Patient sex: M
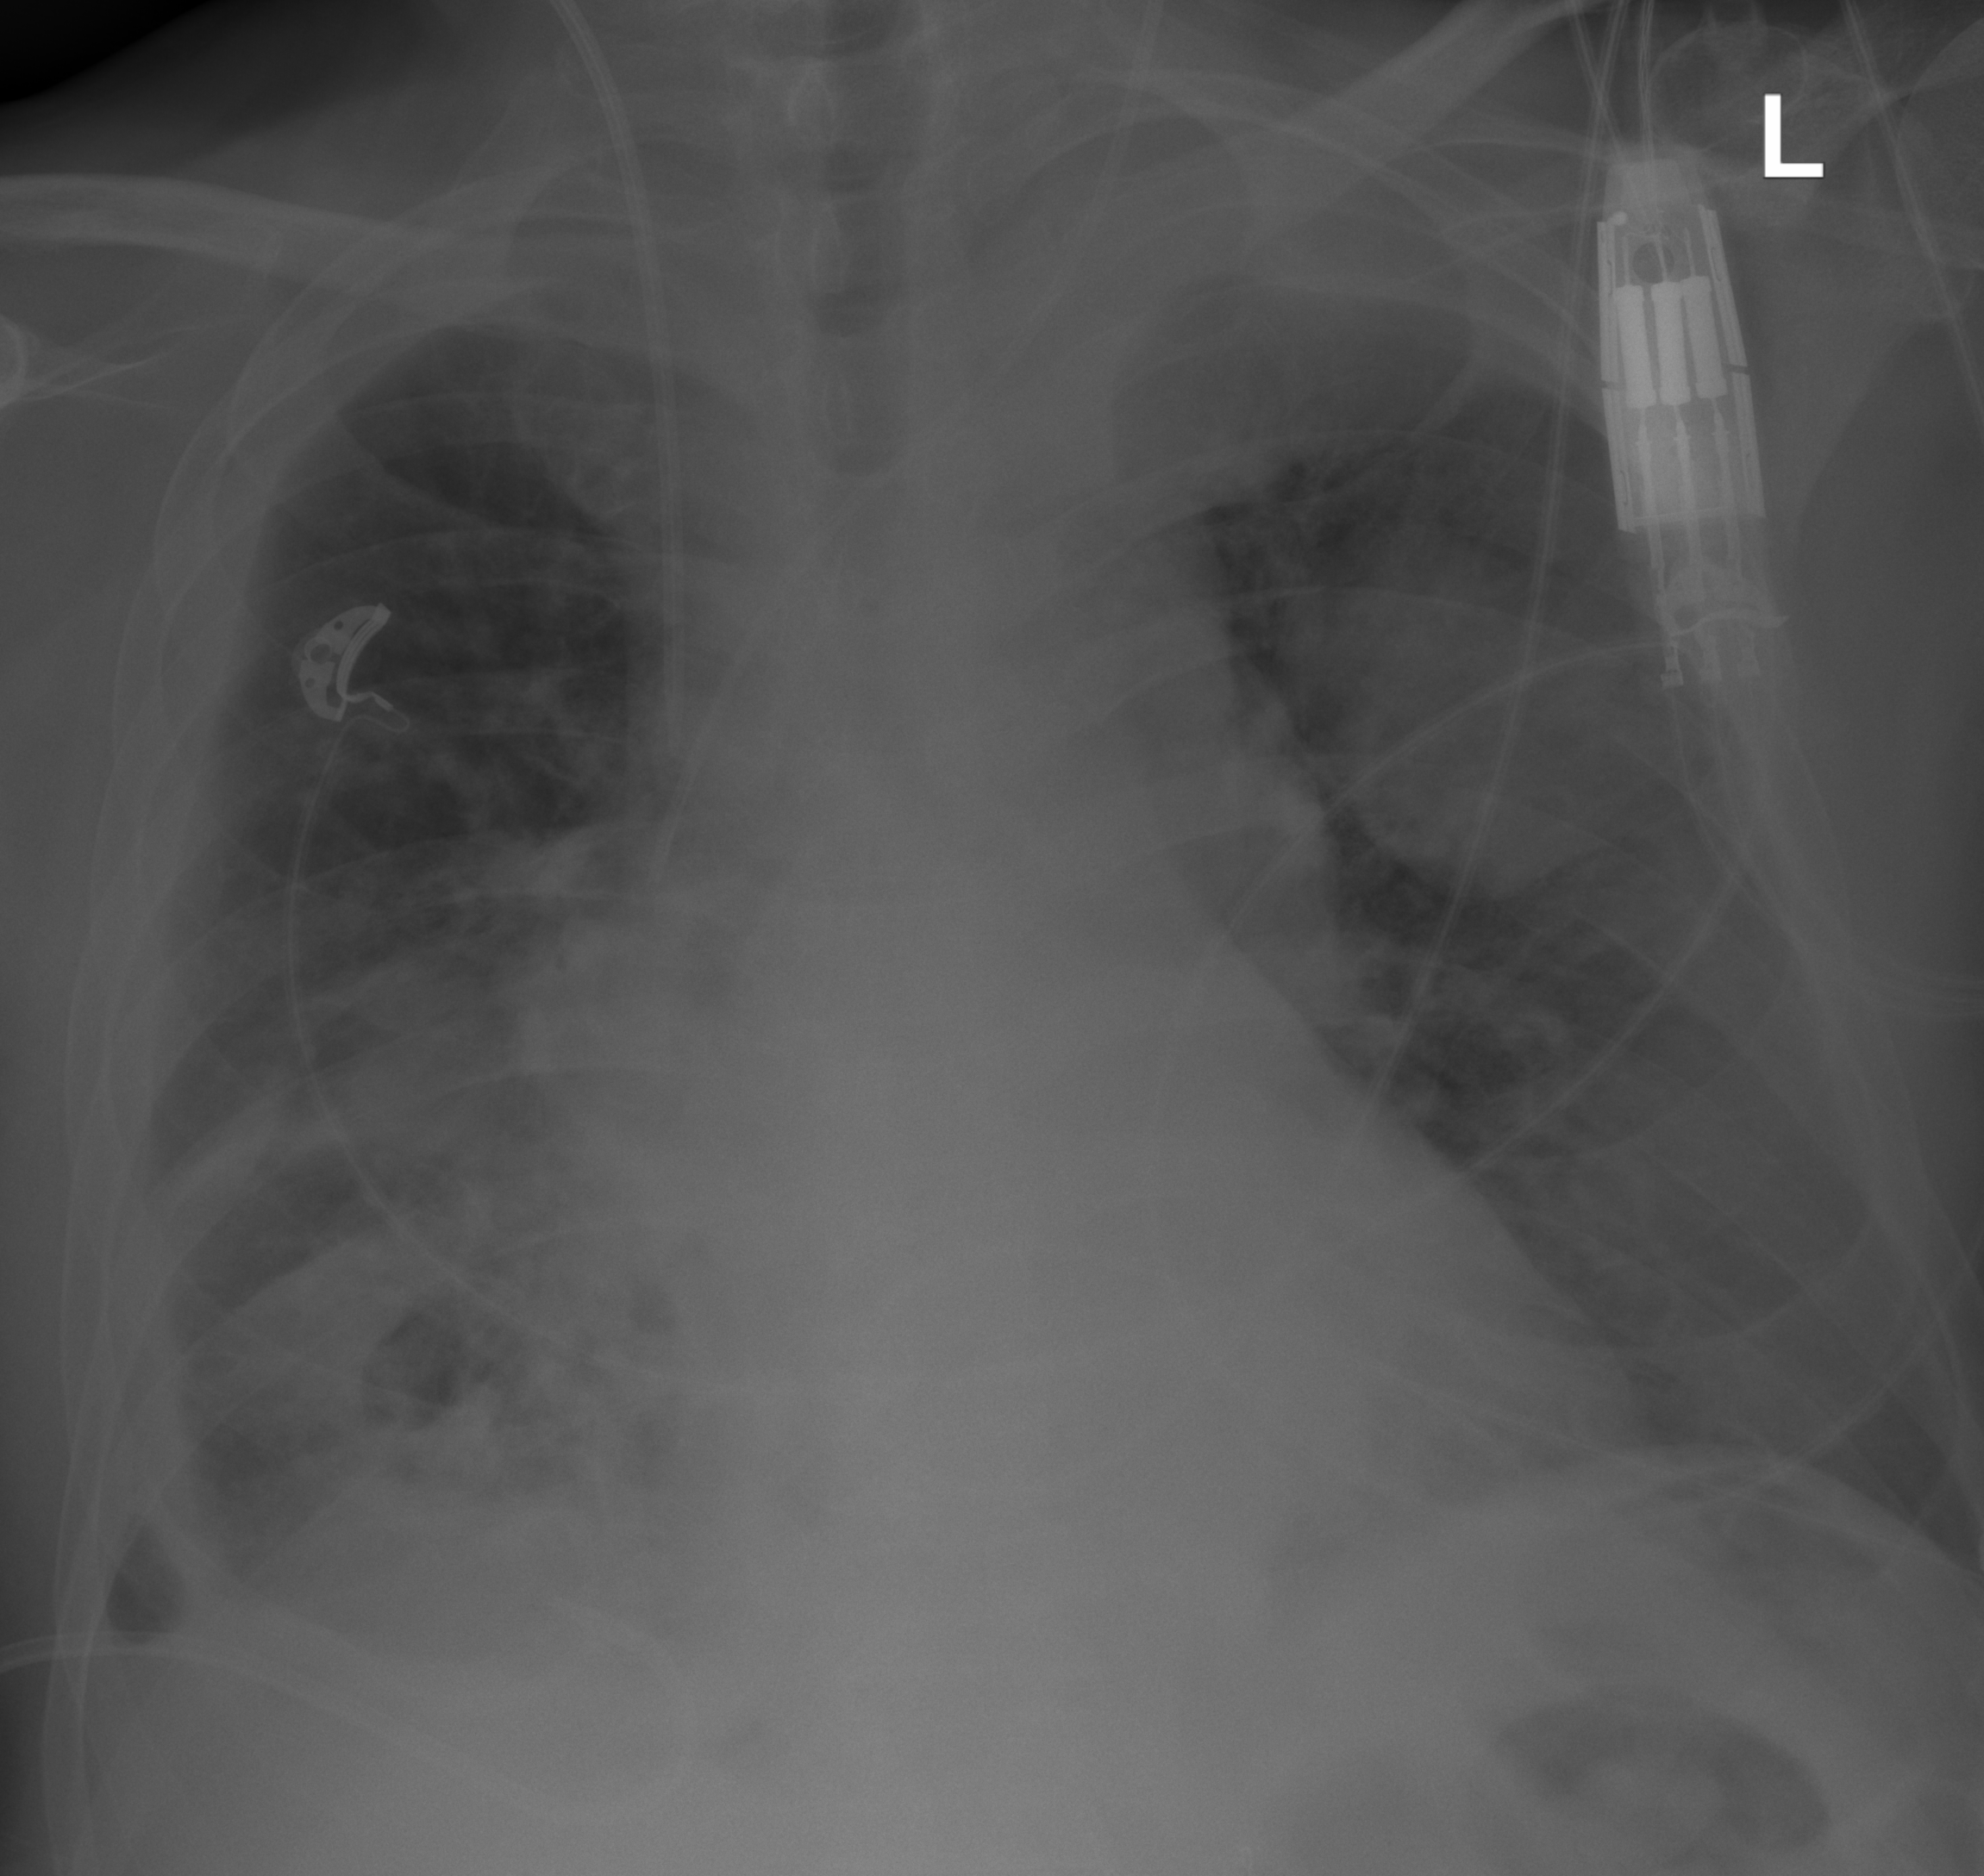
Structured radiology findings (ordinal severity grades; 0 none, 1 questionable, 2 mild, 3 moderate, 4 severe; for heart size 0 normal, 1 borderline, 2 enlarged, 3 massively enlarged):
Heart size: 1
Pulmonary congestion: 2
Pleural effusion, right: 2
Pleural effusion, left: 2
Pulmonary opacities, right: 2
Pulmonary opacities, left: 0
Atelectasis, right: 2
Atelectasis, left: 2